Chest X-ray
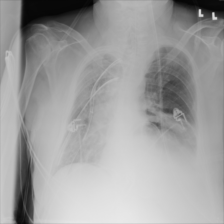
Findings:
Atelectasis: negative
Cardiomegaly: negative
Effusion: negative
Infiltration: negative
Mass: negative
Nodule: negative
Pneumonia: negative
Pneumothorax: negative
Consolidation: negative
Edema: negative
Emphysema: negative
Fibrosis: negative
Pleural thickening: negative
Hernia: positive